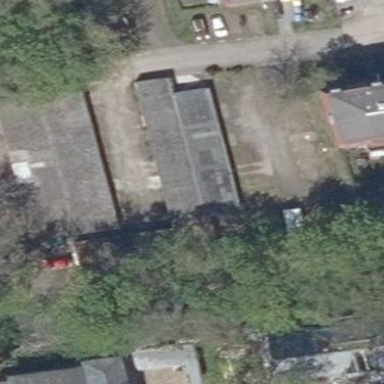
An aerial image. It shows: Group of garages.